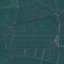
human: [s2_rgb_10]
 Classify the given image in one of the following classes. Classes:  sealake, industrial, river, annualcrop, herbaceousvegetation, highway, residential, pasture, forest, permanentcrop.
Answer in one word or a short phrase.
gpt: Pasture